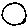
Label: circle